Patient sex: M
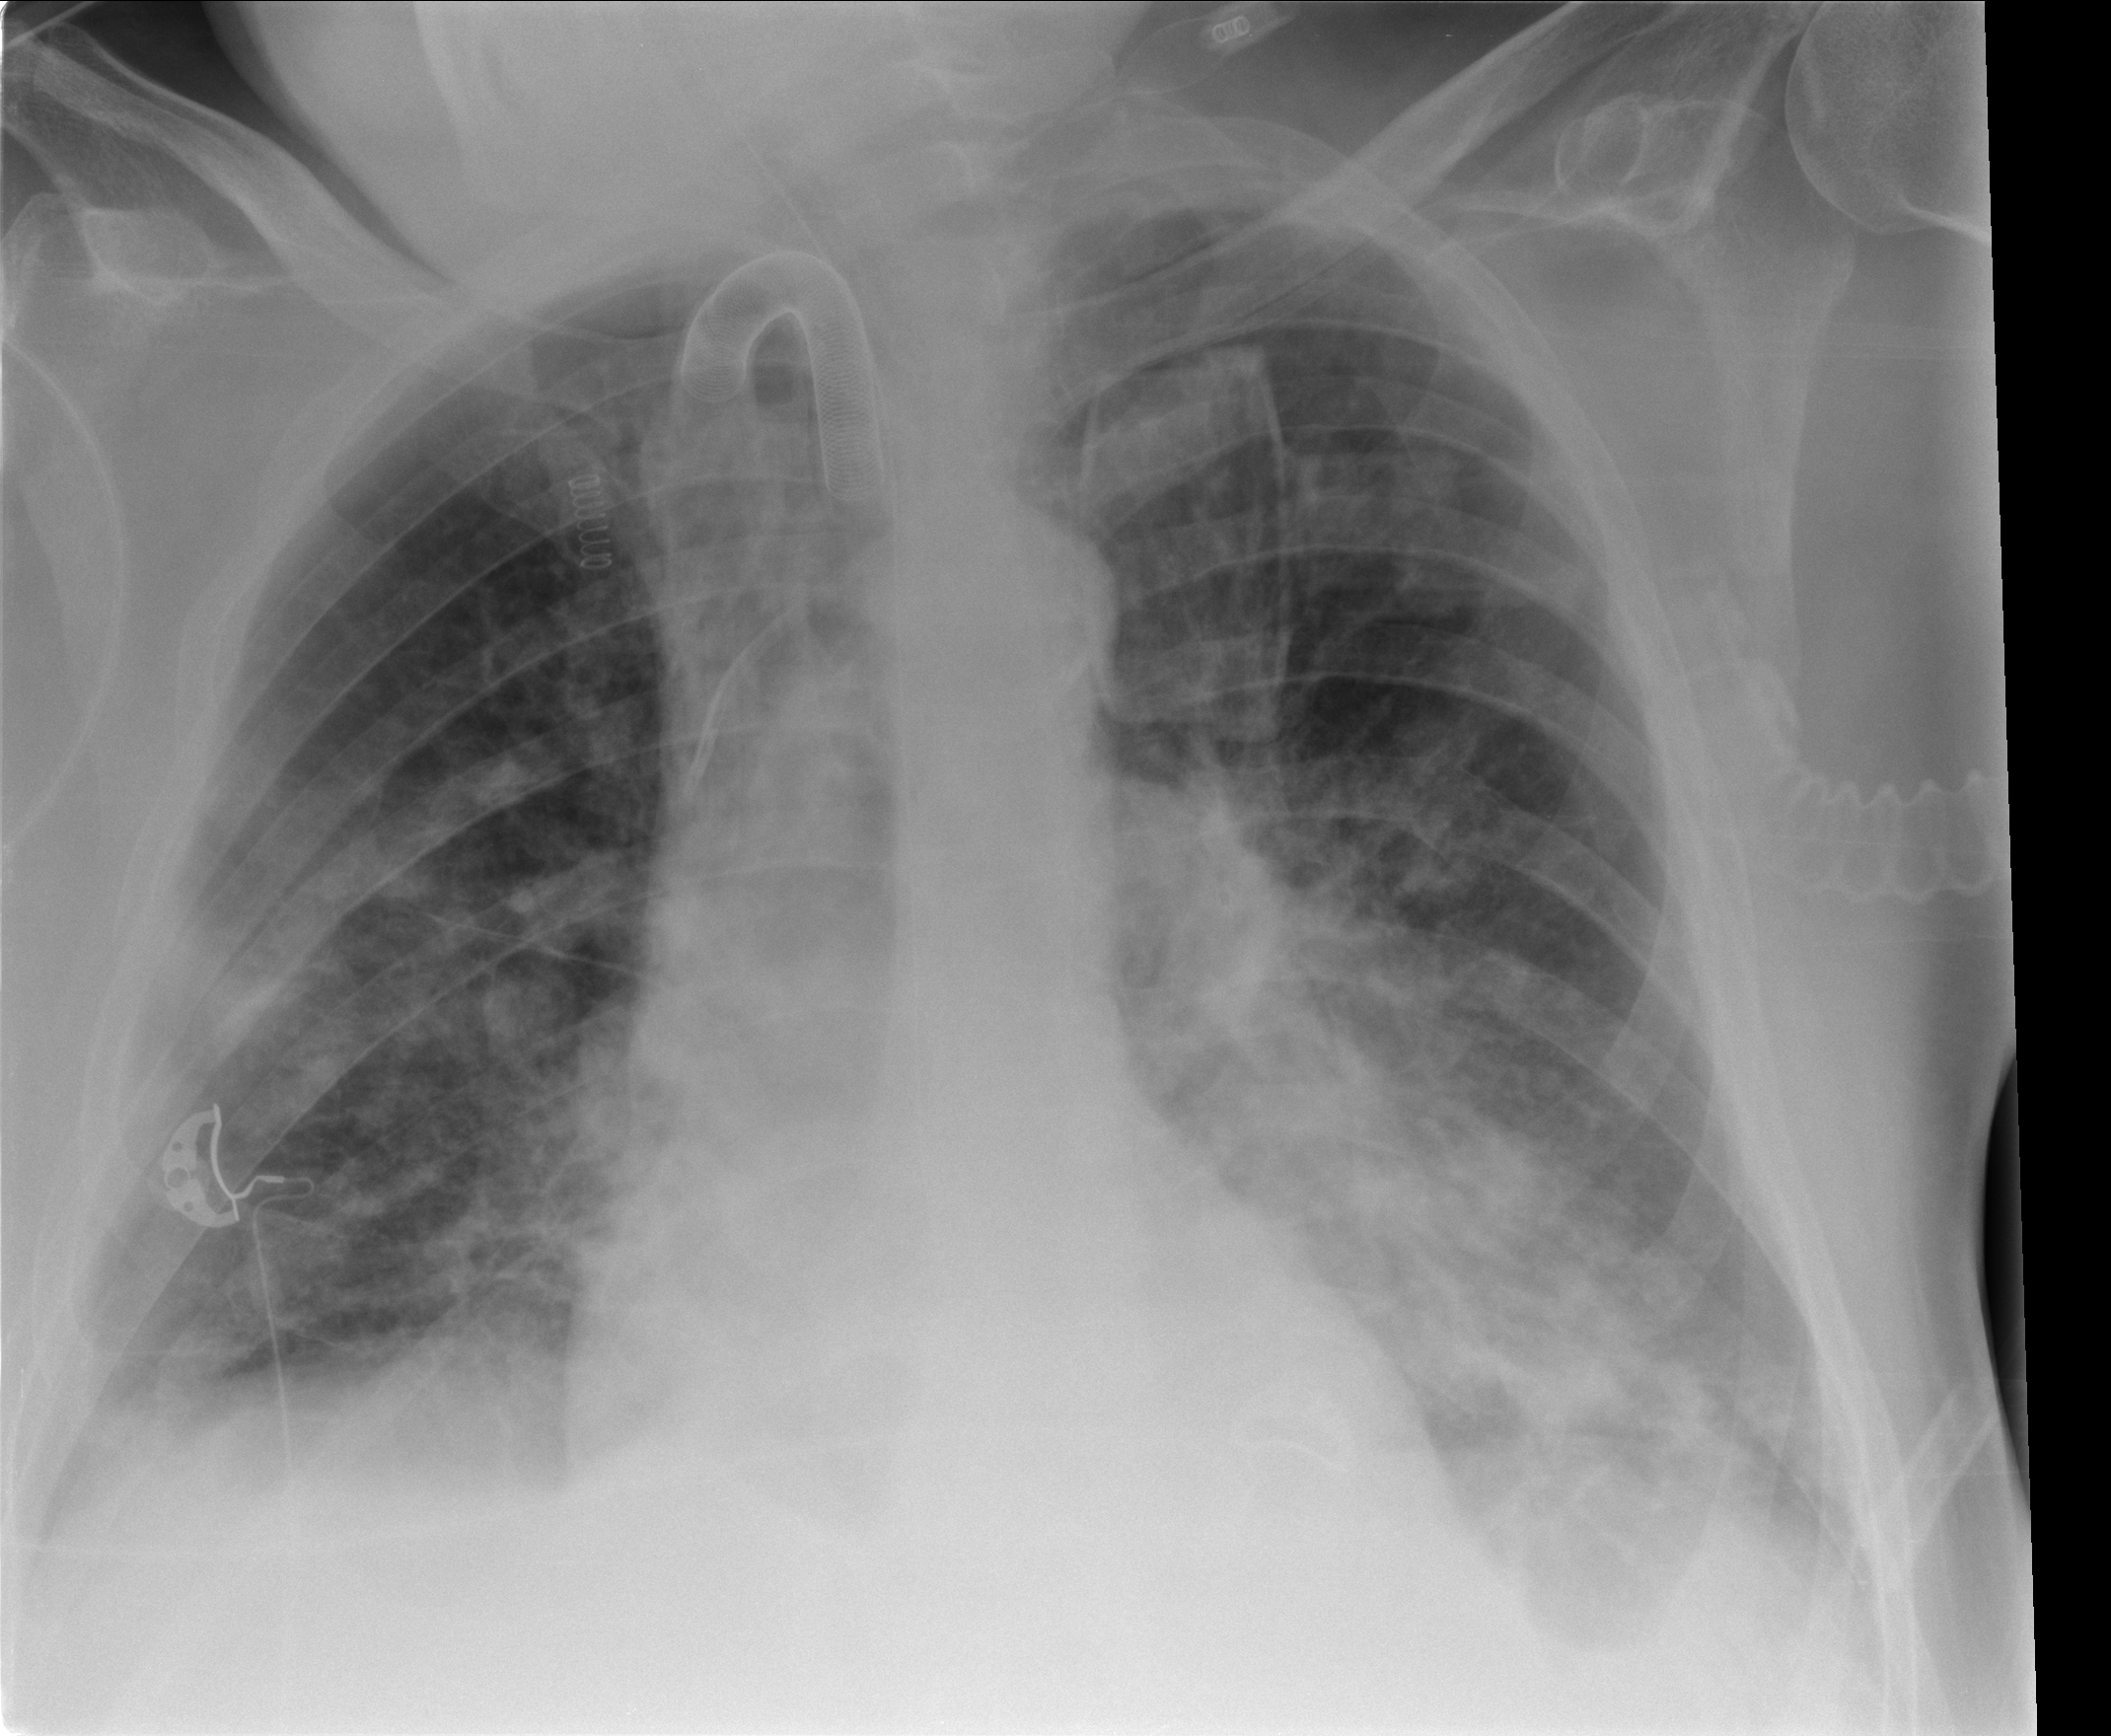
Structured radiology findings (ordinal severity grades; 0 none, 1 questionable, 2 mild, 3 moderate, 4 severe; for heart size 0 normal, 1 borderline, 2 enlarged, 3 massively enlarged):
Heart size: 0
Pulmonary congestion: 2
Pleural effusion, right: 2
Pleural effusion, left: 2
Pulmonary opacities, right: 2
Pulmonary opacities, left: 2
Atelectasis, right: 2
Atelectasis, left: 2